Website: apple
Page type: customer-info-address
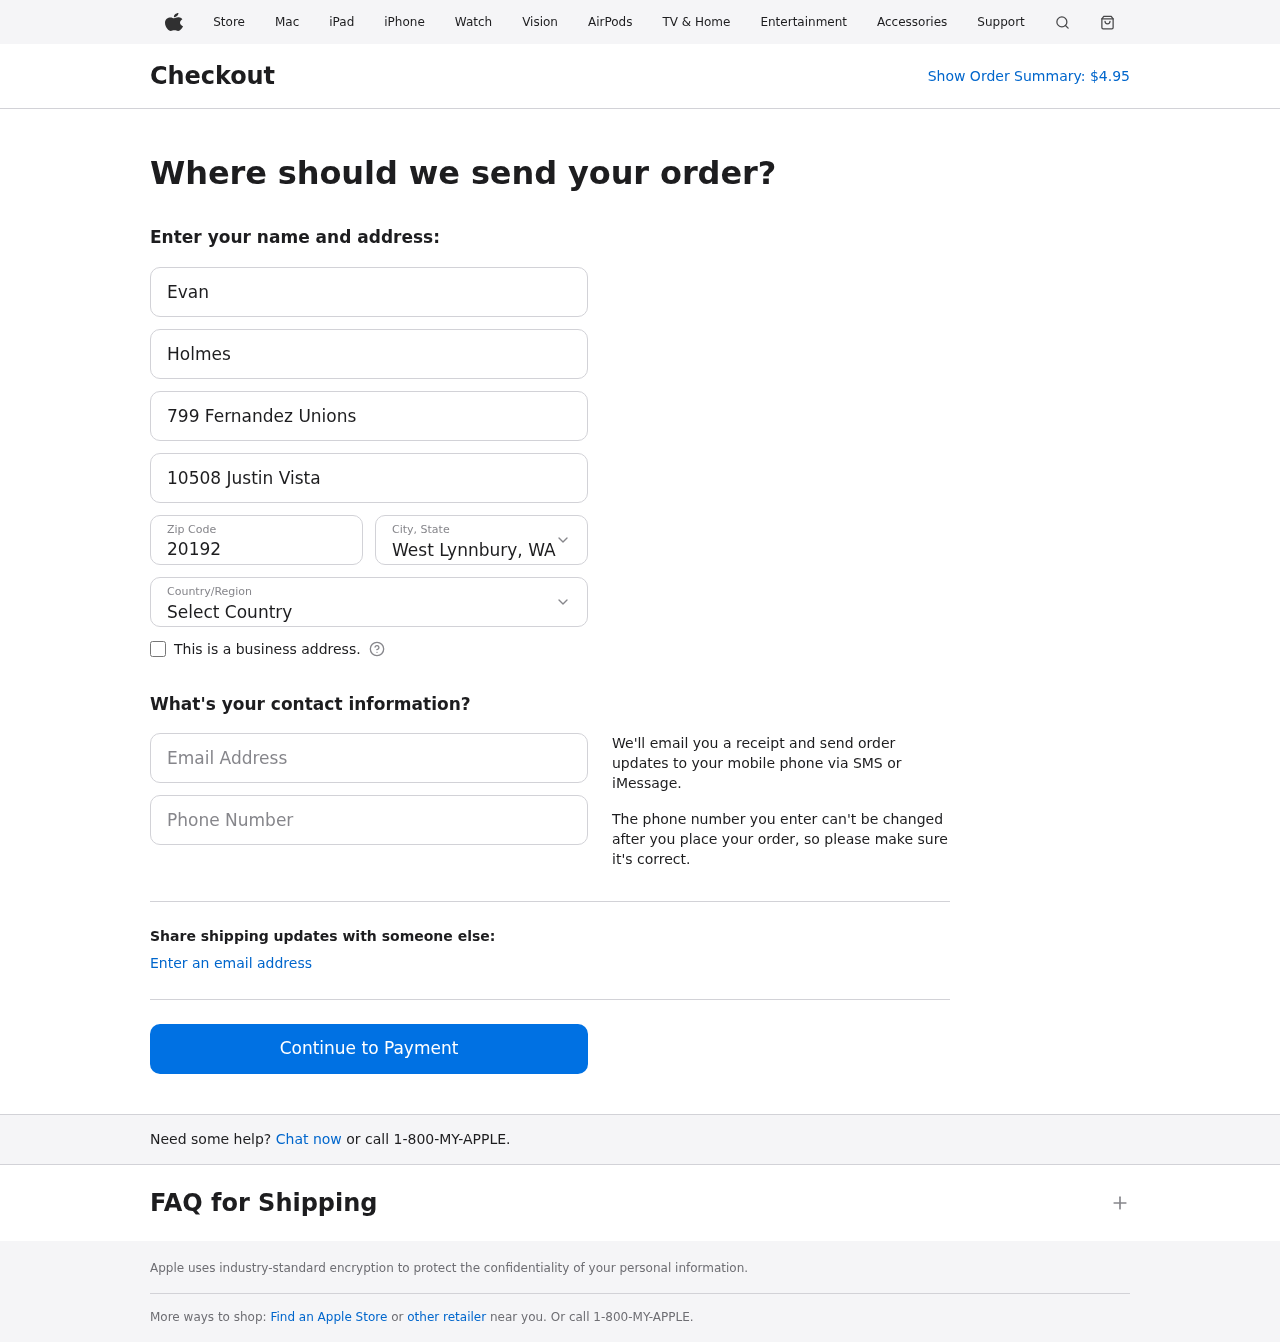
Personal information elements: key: PII_CITY_STATE
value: West Lynnbury, WA
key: PII_COUNTRY
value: United States
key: PII_EMAIL
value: eholmes@yahoo.com
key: PII_FIRSTNAME
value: Evan
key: PII_LASTNAME
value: Holmes
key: PII_PHONE
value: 2968106699
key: PII_POSTCODE
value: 20192
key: PII_STREET
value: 799 Fernandez Unions
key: PII_STREET2
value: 10508 Justin Vista
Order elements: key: ORDER_TOTAL
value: $4.95